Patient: sex F, age 61
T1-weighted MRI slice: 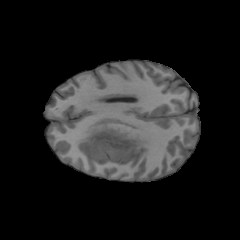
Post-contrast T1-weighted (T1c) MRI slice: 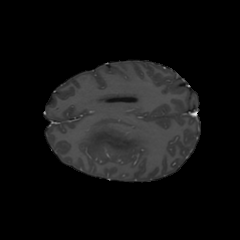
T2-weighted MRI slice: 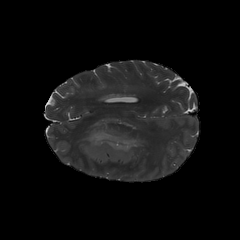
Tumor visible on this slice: yes
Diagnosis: Glioblastoma, IDH-wildtype
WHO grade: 4